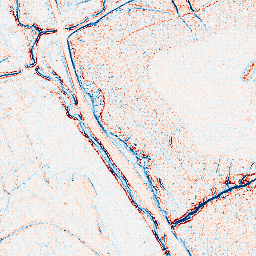
Category: edge_preserving
Decomposition family: anisotropic_diffusion
Decomposition parameters: iterations: 5
kappa: 100
gamma: 0.05
Upsampling method: bilinear
Upsampling parameters: scale: 8
Upsampling scale: 8